Question: Sorry for that title, english isn't my first language.
I'm wondering if there is a way to structure my tables/cardinality so that when a certain job is performed, the job_location (JOB table) will either be a home_address from the HOME Table or a work_address from the WORK table and not just a VARCHAR like it is at the moment?
I'm not sure if that makes sense, I'm new and I'm trying to see if I can do it without using things like triggers.

For example consider the picture above, where job_location can be either a home_address or a work_address, not both and not none.
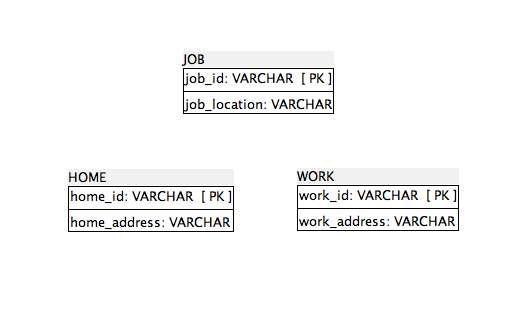
Answer: As mentioned in the comments, you should have one address table. Here's why.
Many data modelers, when going through the original design, will take a human language description of the real-world objects being modeled and make lists of the nouns and adjectives. The nouns are generally the entities and the adjectives are generally the attributes. So when you come across "home address" and "work address", you should have placed "address" in the noun list and "home" and "work" in the adjective list. This means you should have a table called 'Addresses' with one field called something like "AddressType" which would designate the address as home or work.
Because the same user (or employee or whatever) can have one home address and/or one work address, the address table would look like this:
'''
create table Addresses(
EmpID int not null references Employees,
AddrType char( 1 ) check( AddrType in( 'H', 'W' ),
..., -- other address data
constraint PK_Addresses primary key( EmpID, AddrType )
);
'''
So the Jobs table would look like this:
'''
create table Jobs(
ID int identity primary key,
LocOwner int not null,
LocType char( 1 ),
..., -- other job data
constraint FK_Jobs_Location foreign key( LocOwner, LocType )
references Addresses( EmpID, AddrType )
);
'''
I've shown the PK of the Addresses table as the combination of employee id and type (H or W). This allows the same employee to have two addresses, one of each kind. This simplifies greatly the search for all addresses associated with an employee. Notice that this is a closed solution: the address data in the job tuple refer to an existing address in the Addresses table with the correct type designation.
However, you may be stuck with the design you have. That's unfortunate, but there is still a solution, though not as simple and straightforward as having it well designed in the first place. Here is how it would look and how to make it.
First, create an address type table like the first two columns of the address table above. However, since my design incorporated the employee id but yours has a surrogate address key, let's stick with your design.
'''
create table AddresseTypes(
Addr_ID int not null,
Addr_Type char( 1 ) check( Addr_Type in( 'H', 'W' ),
constraint PK_AddresseTypes primary key( Addr_ID, Addr_Type )
};
'''
Second, each address table must have a separate table with the type as shown above.
'''
create table HomeAddresses(
Home_ID int not null references Home( Home_ID ),
Home_Type char( 1 ) check( HomeType = 'H' )
);
create table WorkAddresses(
Work_ID int not null references Work( Work_ID ),
Work_Type char( 1 ) check( WorkType = 'W' )
);
'''
These tables contain either all the addresses listed in their respective address table or just the ones associated with a job. Copy the entries from these table into the AddresseTypes table. Then:
'''
alter table HomeAddresses add constraint FK_HomeAddressType
foreign key( Home_ID, Home_Type )
references AddressTypes( Addr_ID, AddrType );
alter table WorkAddresses add constraint FK_WorkAddressType
foreign key( WorkID, WorkType )
references AddressTypes( Addr_ID, AddrType );
alter table Jobs add constraint FK_JobAddress
foreign key( Loc_ID, Loc_Type )
references AddressTypes( Addr_ID, AddrType );
'''
No entry can exist in HomeAddresses or WorkAddresses that do not exist in Home or Work respectively in AddressTypes. No Job entry can refer to an address that is not listed in AddressTypes.
Unfortunately, this is not a closed solution: AddressTypes can contain spurious entries not found in either HomeAddress or WorkAddresses. This makes for extra maintenance effort, but it wouldn't be difficult.
To query a job and get the address from whichever table contains it, the query has to outer join with both Home and Work tables.
'''
select j.*,
case t.Addr_Type -- repeated for each address field
when 'W' then w.Street
else h.Street end as Street,
case t.Addr_Type
when 'W' then w.City
else h.City end as City,
case <etc.>
from Jobs j
join AddressTypes t
on t.Addr_ID = j.Loc_ID
and t.Addr_Type = j.Loc_Type
left join HomeAddresses ha
on ha.Home_ID = t.Addr_ID
and ha.Home_Type = t.Addr_Type
left join WorkAddresses wa
on wa.Work_ID = t.Addr_ID
and wa.Work_Type = t.Addr_Type
left join Home h
on h.Home_ID = t.Addr_ID
left join Work w
on w.Work_ID = t.Addr_ID;
'''
If the address data shows up as a series of 'NULL's, it means the entry in AddressTypes is spurious. Easily fixed. As the same address id can exist in both Home and Work, the case statements select the correct source.
Obviously, you are much better off if you are free to change the design.